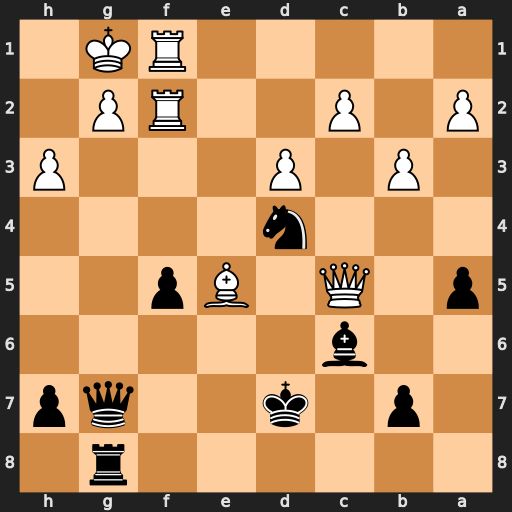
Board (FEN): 6r1/1p1k2qp/2b5/p1Q1Bp2/3n4/1P1P3P/P1P2RP1/5RK1
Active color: b
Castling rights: -
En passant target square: -
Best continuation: Nf3+ Kh1 Nxe5